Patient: sex F, age 51
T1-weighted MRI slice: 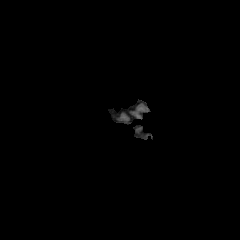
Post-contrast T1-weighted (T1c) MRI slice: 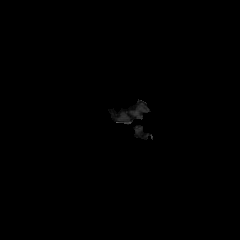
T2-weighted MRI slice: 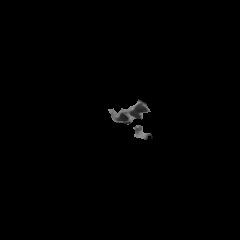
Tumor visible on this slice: no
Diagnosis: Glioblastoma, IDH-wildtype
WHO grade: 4